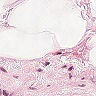
Metastatic tissue present: no